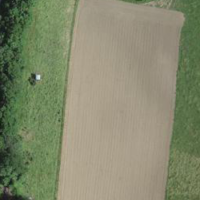
EUNIS habitat code: 24
Species observed at this site:
Pernis apivorus